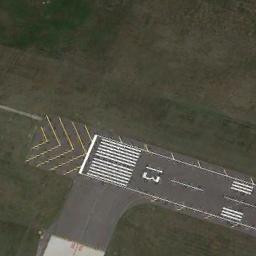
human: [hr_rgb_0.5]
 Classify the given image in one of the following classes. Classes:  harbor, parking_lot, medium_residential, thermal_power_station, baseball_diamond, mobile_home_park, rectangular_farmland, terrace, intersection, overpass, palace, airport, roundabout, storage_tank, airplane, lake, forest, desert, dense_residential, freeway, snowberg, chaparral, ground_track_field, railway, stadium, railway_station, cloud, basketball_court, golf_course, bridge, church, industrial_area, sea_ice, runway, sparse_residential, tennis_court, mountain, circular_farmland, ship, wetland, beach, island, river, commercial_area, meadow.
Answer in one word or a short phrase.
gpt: runway